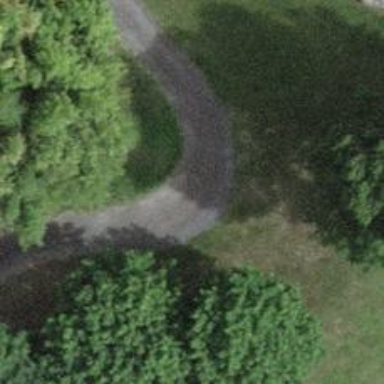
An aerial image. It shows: Designated golf cart path that is grade2 track.